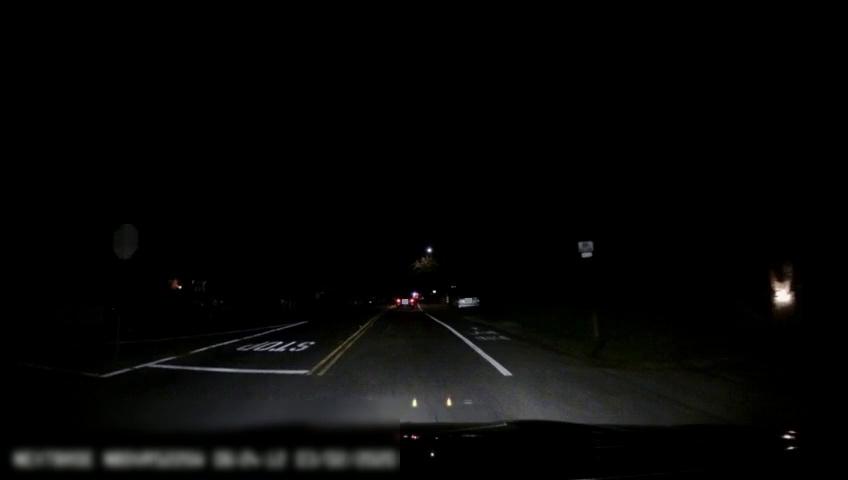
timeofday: Night
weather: Other
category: Drivable Space
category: Vehicles | SUV
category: Vehicles | Car
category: Lanes | Current Lane
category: Lanes | Current Lane
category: Lanes | Alternate Lane
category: Lanes | Alternate Lane
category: Lanes | Alternate Lane
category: Traffic | Signs